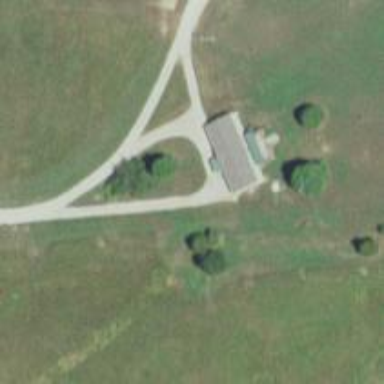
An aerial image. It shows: Driveway.